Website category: auto
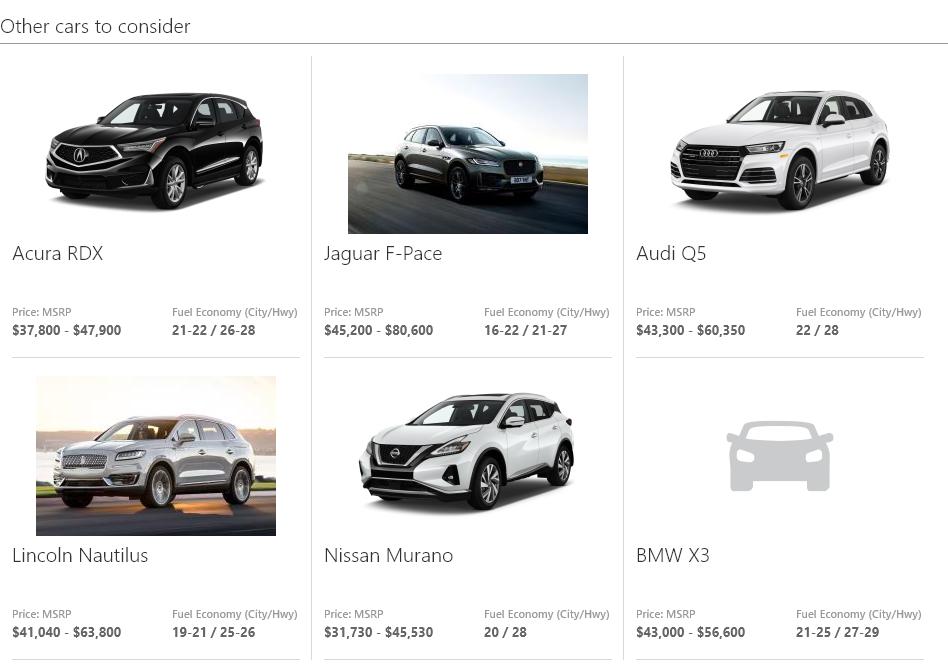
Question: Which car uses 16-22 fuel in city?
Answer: Jaguar F-Pace

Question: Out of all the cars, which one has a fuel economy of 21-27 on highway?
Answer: Jaguar F-Pace

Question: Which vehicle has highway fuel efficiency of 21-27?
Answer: Jaguar F-Pace

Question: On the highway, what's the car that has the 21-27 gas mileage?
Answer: Jaguar F-Pace

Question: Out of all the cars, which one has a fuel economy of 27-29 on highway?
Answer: BMW X3

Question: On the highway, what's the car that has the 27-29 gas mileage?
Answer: BMW X3

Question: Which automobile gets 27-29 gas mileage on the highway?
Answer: BMW X3

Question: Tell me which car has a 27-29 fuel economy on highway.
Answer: BMW X3

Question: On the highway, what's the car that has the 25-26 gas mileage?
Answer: Lincoln Nautilus

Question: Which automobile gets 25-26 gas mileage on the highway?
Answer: Lincoln Nautilus

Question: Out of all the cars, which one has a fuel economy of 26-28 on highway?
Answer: Acura RDX

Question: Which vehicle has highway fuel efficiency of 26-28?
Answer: Acura RDX

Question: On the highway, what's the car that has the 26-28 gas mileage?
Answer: Acura RDX

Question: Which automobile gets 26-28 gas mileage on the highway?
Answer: Acura RDX

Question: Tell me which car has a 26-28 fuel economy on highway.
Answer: Acura RDX